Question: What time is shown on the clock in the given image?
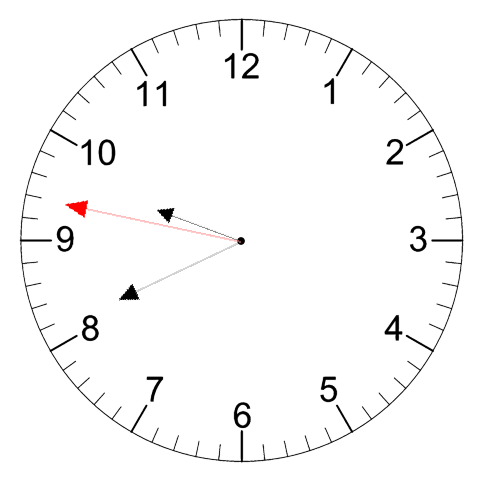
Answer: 09:40:47